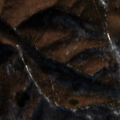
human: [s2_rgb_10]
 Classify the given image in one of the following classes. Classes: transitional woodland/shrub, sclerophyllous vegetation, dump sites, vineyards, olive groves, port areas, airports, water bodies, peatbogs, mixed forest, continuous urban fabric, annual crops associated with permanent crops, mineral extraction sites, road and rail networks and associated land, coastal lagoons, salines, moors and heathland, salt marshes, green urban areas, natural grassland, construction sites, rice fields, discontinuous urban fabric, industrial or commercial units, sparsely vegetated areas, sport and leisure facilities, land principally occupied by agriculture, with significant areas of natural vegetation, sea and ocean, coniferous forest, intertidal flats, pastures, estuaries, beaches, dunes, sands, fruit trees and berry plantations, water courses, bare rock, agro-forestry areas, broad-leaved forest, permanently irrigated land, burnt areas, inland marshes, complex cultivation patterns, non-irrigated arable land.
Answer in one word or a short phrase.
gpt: broad-leaved forest